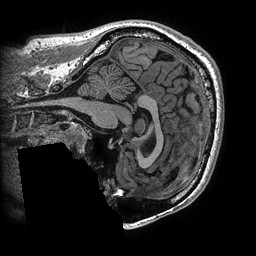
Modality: T1w
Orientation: sagittal
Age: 44
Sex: male
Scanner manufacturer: ge
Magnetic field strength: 3 T
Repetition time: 0.006952 s
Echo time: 0.00292 s